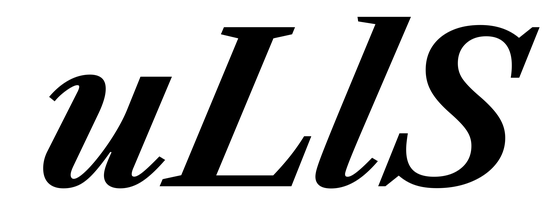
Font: LibreCaslonText-Italic_Bold_Italic